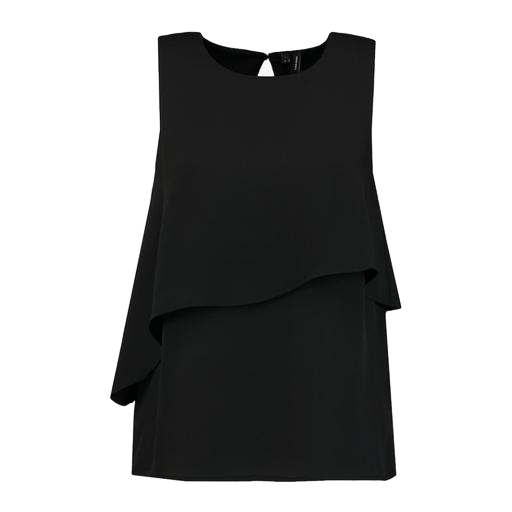
black sleeveless high-low top only macy, black sleeveless layered hi-lo top, black sleeveless asymmetrical layer blouse, white background